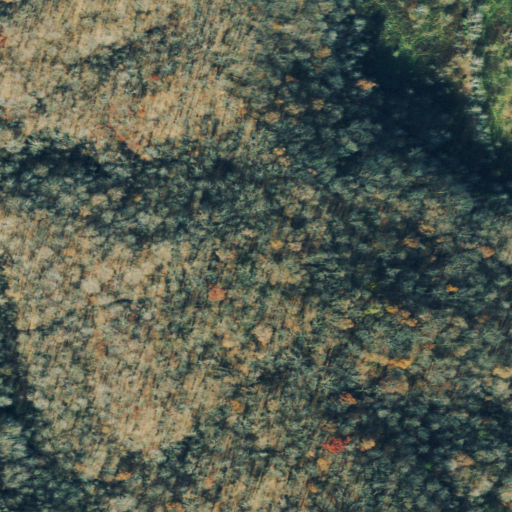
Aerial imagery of mountain in Kentucky named Five Forks Hill containing deciduous forest and mixed forest